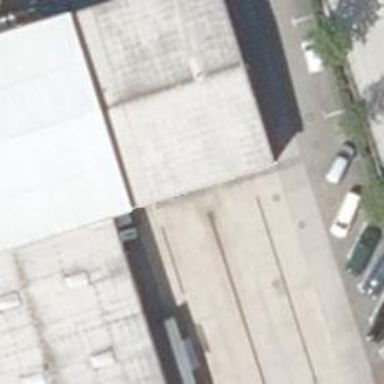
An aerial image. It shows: Car wash facility.